Question: I need to plot a bar graph of data with labels that are too long to fit as ticks on the x-axis. I was hoping to include the labels in the legend, but cannot figure out to remove the color from the legend (including the color makes the legend cluttered). Below is some sample code:
'''
import matplotlib.pyplot as plt
data_dic={1:'1:Text 1',2:'2:Text 2',3:'3:Text 3',4:'4:Text 4'}
ax1 = plt.subplot(111)
xval = [1,2,3,4]
yval = [ 22., 13., 21., 6.]
for j in range(len(xval)):
ax1.bar(xval[j], yval[j], width=0.8, bottom=0.0, align='center', color='k', label=data_dic[xval[j]])
ax1.set_xticks(xval)
ax1.legend()
plt.show()
'''

Thanks!
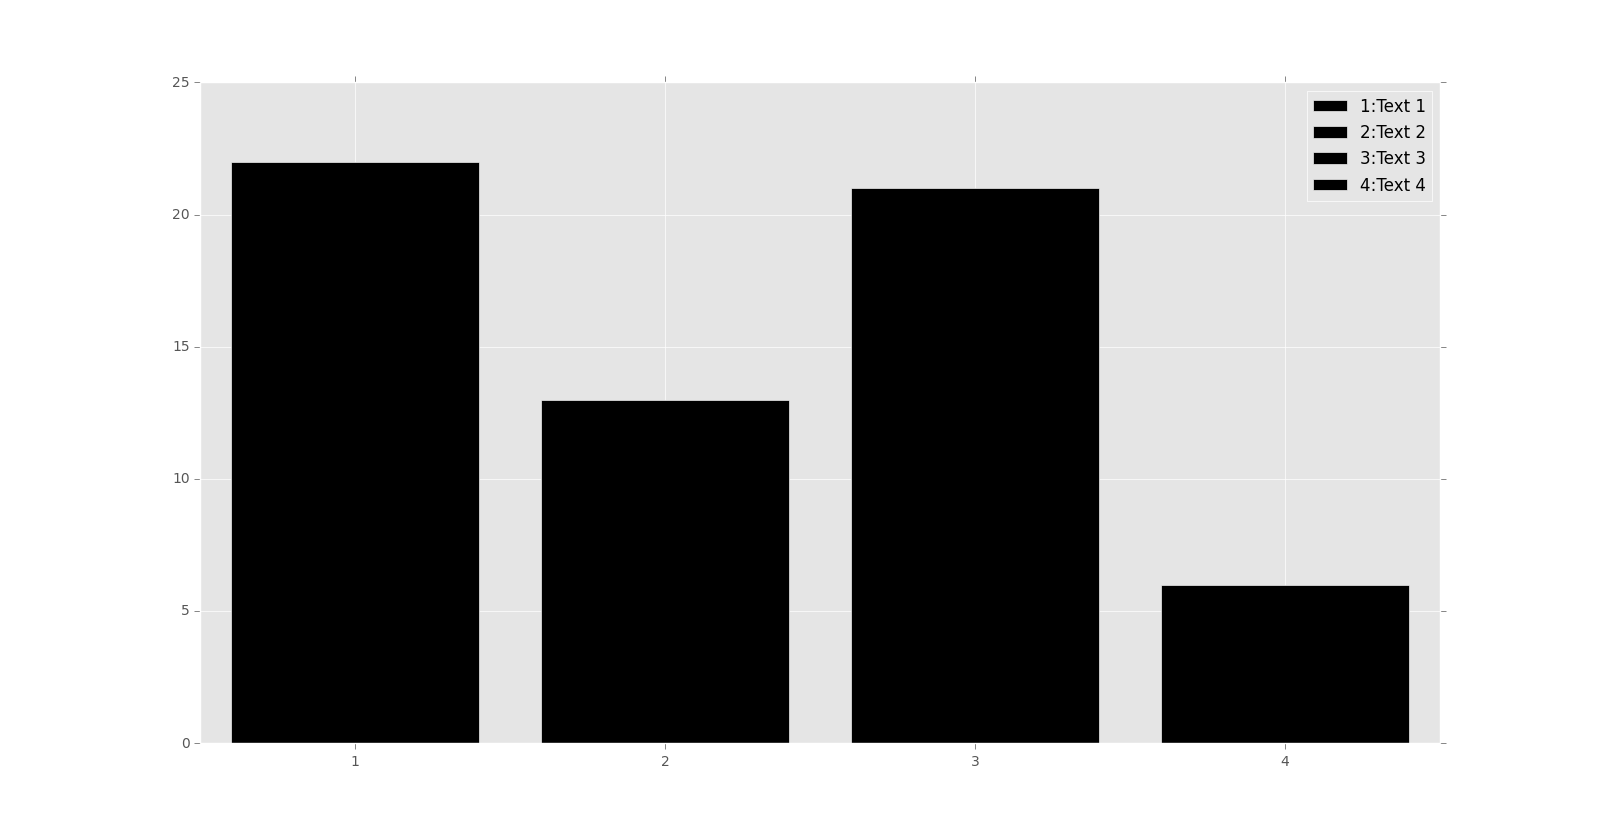
Answer: You can create a legend that doesn't show the color or any marker by making a plot with no markers or lines and associating the labels with that plot. Here's how it works with your example:
'''
import matplotlib.pyplot as plt
data_dic={1:'1:Text 1',2:'2:Text 2',3:'3:Text 3',4:'4:Text 4'}
ax1 = plt.subplot(111)
xval = [1,2,3,4]
yval = [ 22., 13., 21., 6.]
for j in range(len(xval)):
ax1.bar(xval[j], yval[j], width=0.8, bottom=0.0, align='center', color='k')
ax1.plot(1,1,label = data_dic[xval[j]],marker = '',ls ='') #plot with not marker or line
ax1.set_xticks(xval)
ax1.legend(frameon = False)
plt.show()
'''

You could also use <URL> since you don't need the text associated with markers.